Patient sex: F
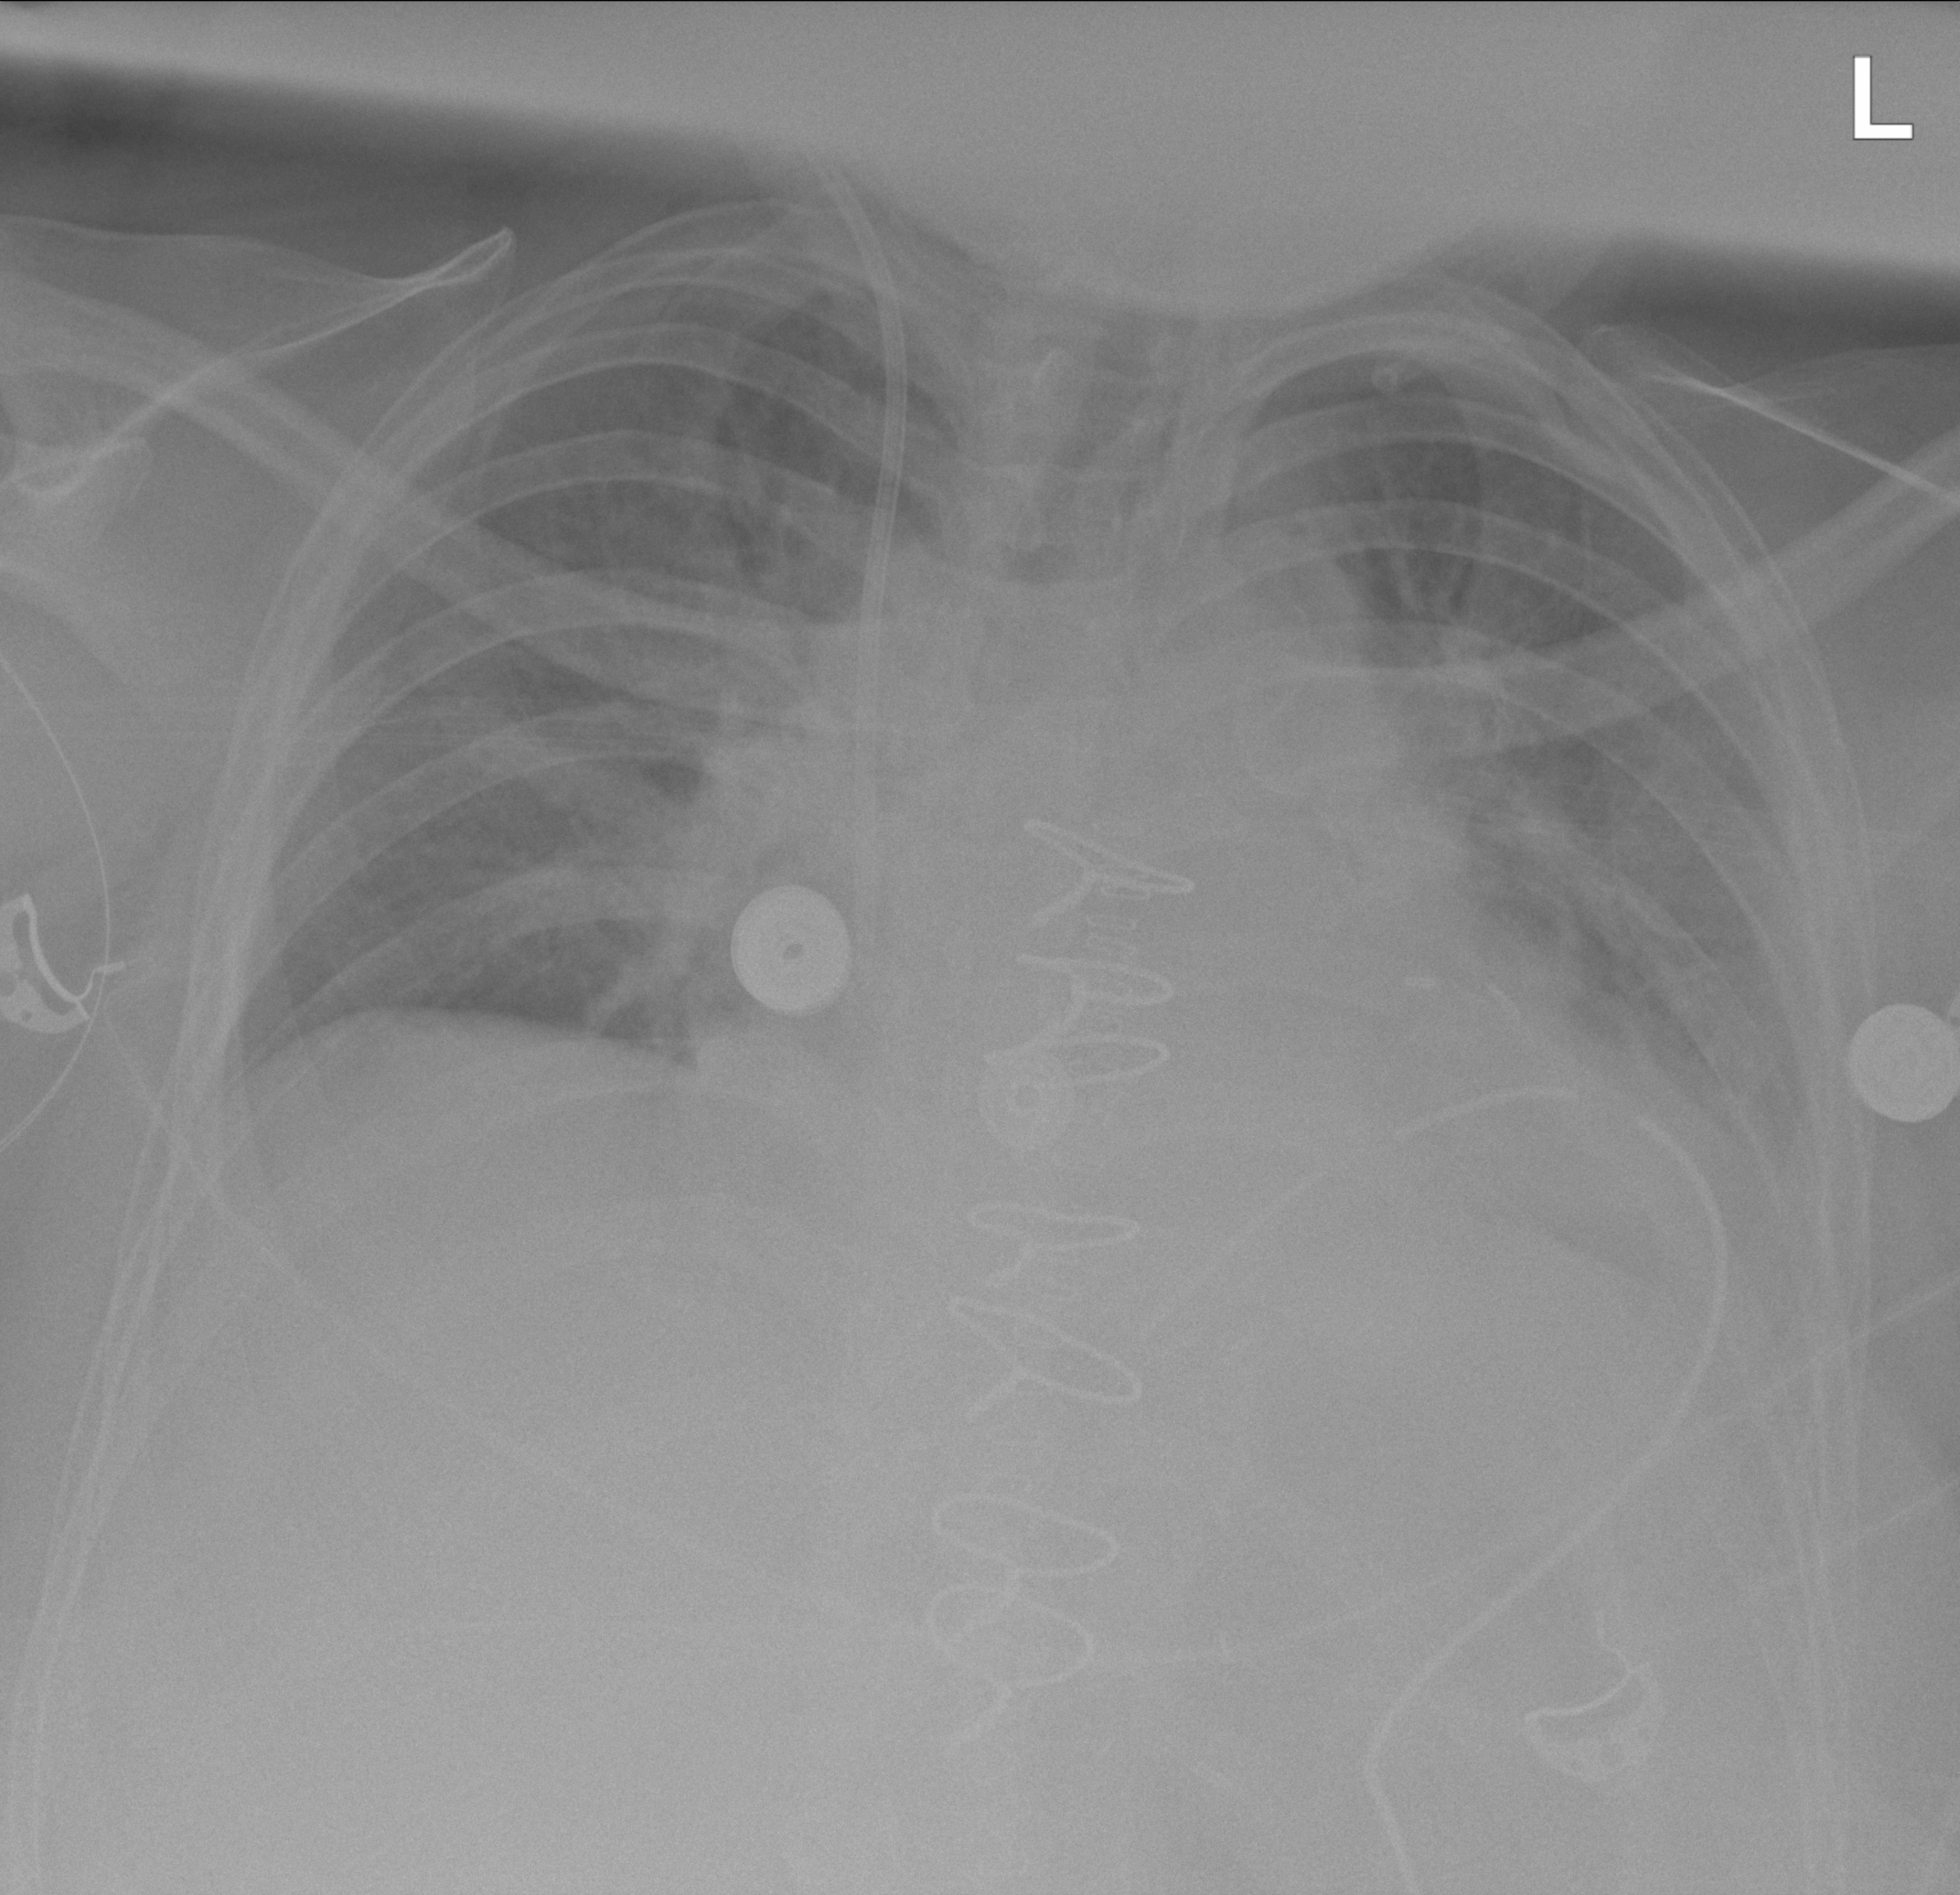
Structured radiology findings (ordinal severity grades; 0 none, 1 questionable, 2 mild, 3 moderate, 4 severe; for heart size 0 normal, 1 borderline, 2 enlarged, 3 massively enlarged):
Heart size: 2
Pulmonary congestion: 2
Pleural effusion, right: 0
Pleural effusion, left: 2
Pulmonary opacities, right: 0
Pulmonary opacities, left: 2
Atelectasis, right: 0
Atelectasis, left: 2